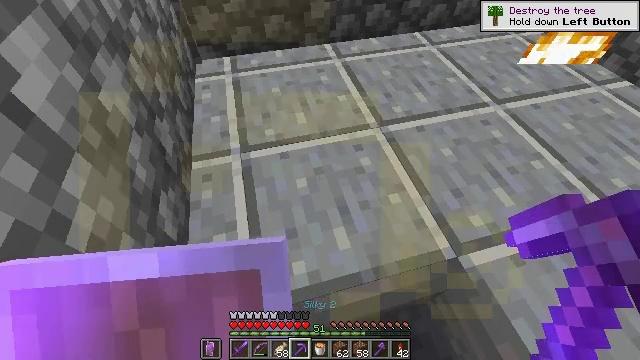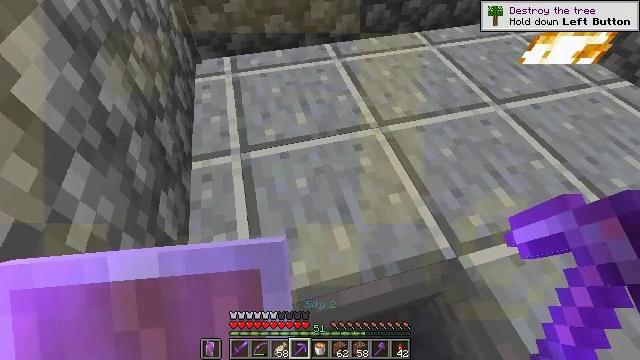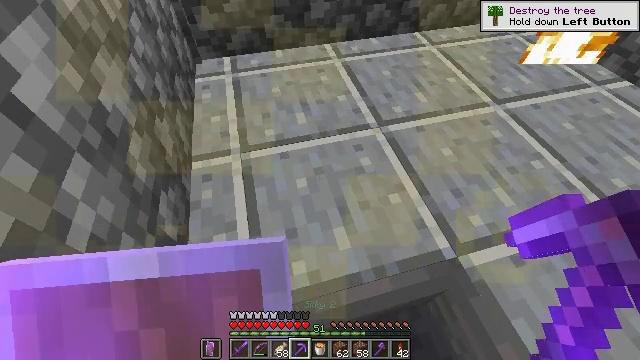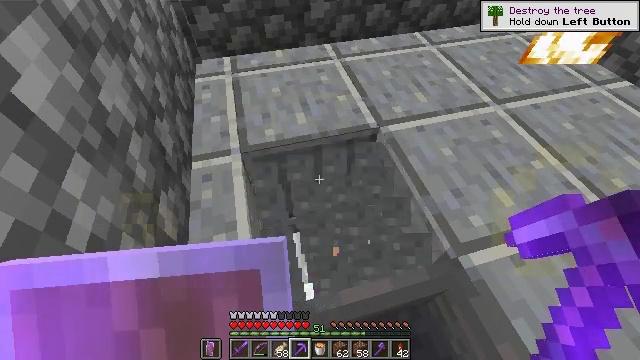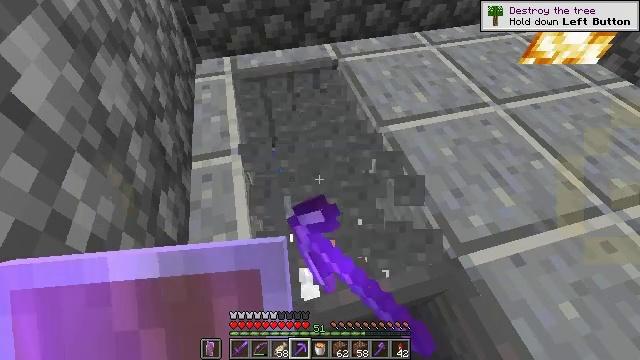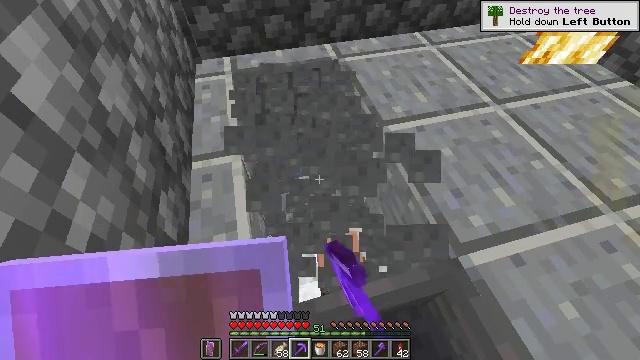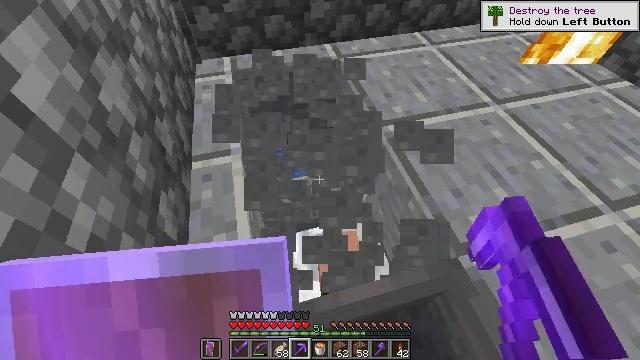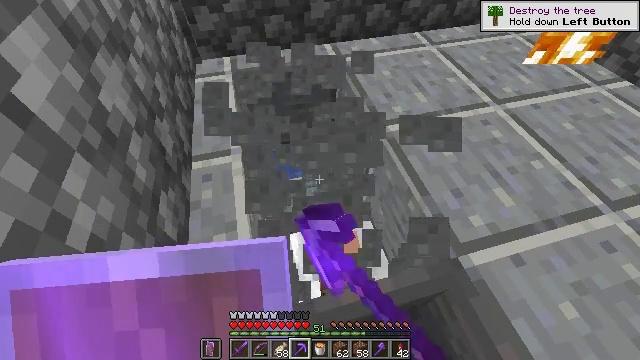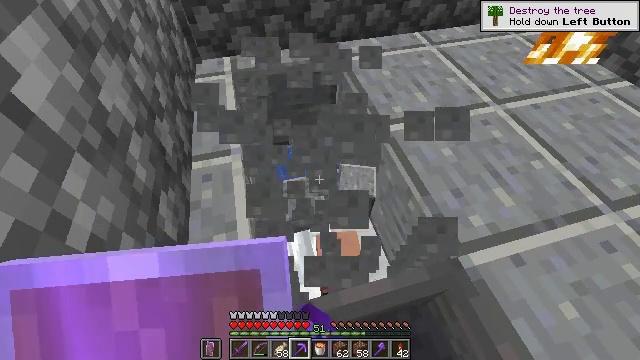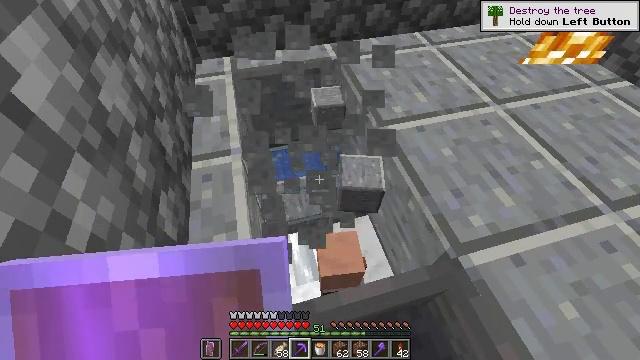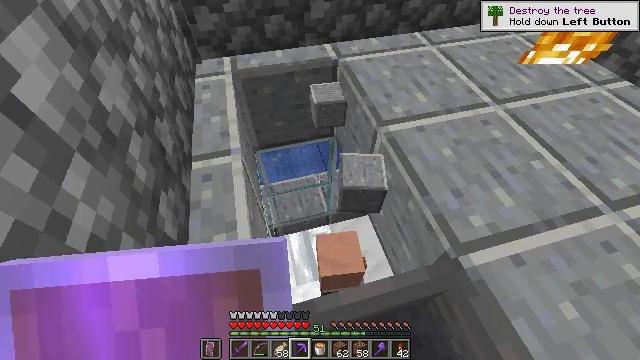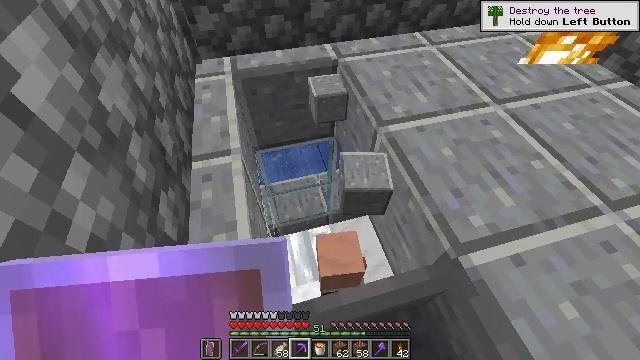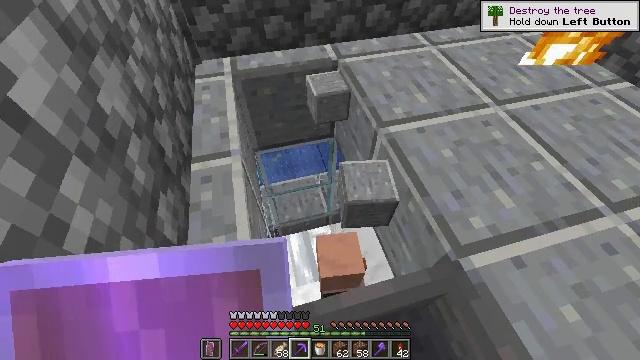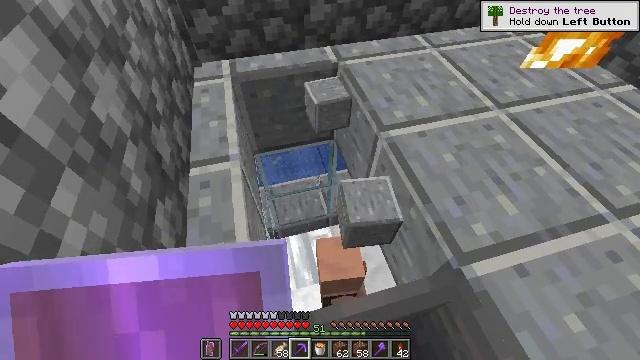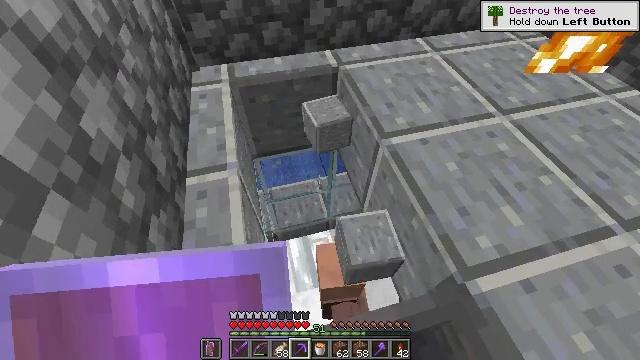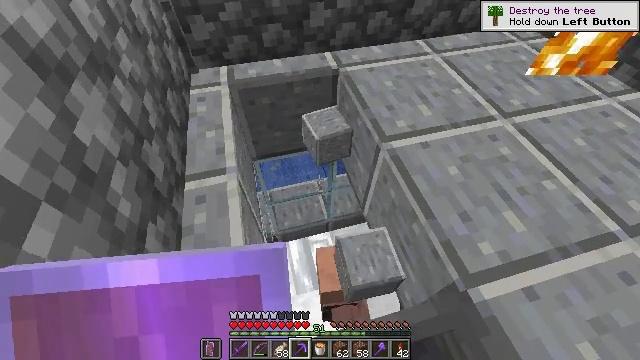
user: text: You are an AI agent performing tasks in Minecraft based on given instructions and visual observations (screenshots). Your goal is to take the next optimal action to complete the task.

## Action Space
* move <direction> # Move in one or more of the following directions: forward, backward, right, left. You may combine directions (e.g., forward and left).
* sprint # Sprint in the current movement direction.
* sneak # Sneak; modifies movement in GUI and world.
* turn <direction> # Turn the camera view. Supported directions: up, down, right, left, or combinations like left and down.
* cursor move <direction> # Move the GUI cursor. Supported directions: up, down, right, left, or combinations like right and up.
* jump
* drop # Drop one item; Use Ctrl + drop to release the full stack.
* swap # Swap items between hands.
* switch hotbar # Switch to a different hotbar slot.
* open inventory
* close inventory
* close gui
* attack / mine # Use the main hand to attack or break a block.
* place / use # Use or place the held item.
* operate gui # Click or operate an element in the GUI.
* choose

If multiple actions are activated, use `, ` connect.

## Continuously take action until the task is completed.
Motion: motion action
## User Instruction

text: Gather polished andesite.
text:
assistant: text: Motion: sneak
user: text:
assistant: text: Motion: sneak
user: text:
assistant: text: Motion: sneak, attack / mine
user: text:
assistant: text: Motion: sneak, attack / mine
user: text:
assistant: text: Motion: sneak, attack / mine
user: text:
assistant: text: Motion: sneak, attack / mine
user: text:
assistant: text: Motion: sneak
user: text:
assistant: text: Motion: sneak
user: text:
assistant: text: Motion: sneak
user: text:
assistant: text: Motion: sneak
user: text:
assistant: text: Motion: sneak
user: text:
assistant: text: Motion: move forward, sneak
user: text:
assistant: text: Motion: move forward, sneak
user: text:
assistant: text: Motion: move forward, sneak
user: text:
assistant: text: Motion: move forward, sneak
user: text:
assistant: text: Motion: move forward, sneak
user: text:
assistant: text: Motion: move forward, sneak
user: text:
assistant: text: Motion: move forward, sneak, turn right
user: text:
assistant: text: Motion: move forward, sneak, turn right
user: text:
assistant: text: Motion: move forward, sneak
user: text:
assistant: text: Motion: move forward, sneak
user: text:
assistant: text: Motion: move forward, sneak
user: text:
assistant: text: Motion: sneak, turn down
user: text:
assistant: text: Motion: sneak, turn down
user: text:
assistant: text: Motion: sneak, turn right and down
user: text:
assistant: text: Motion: sneak, turn right and down
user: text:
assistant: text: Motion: sneak
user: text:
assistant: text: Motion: sneak
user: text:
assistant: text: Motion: sneak
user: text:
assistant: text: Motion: sneak